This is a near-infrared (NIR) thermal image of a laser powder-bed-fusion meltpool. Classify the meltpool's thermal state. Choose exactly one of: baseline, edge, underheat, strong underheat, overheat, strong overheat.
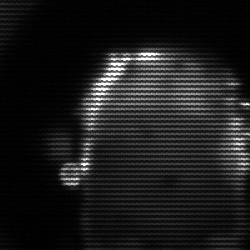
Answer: baseline